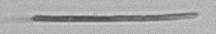
Label: fiber